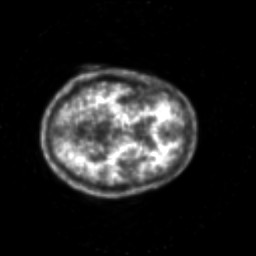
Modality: PET
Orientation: axial
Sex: male
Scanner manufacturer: siemens